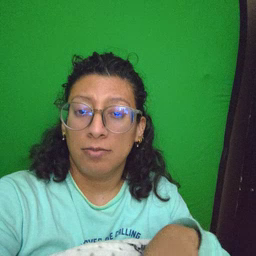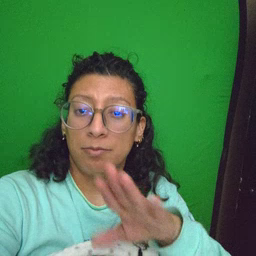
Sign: book